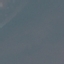
Land use / land cover: SeaLake